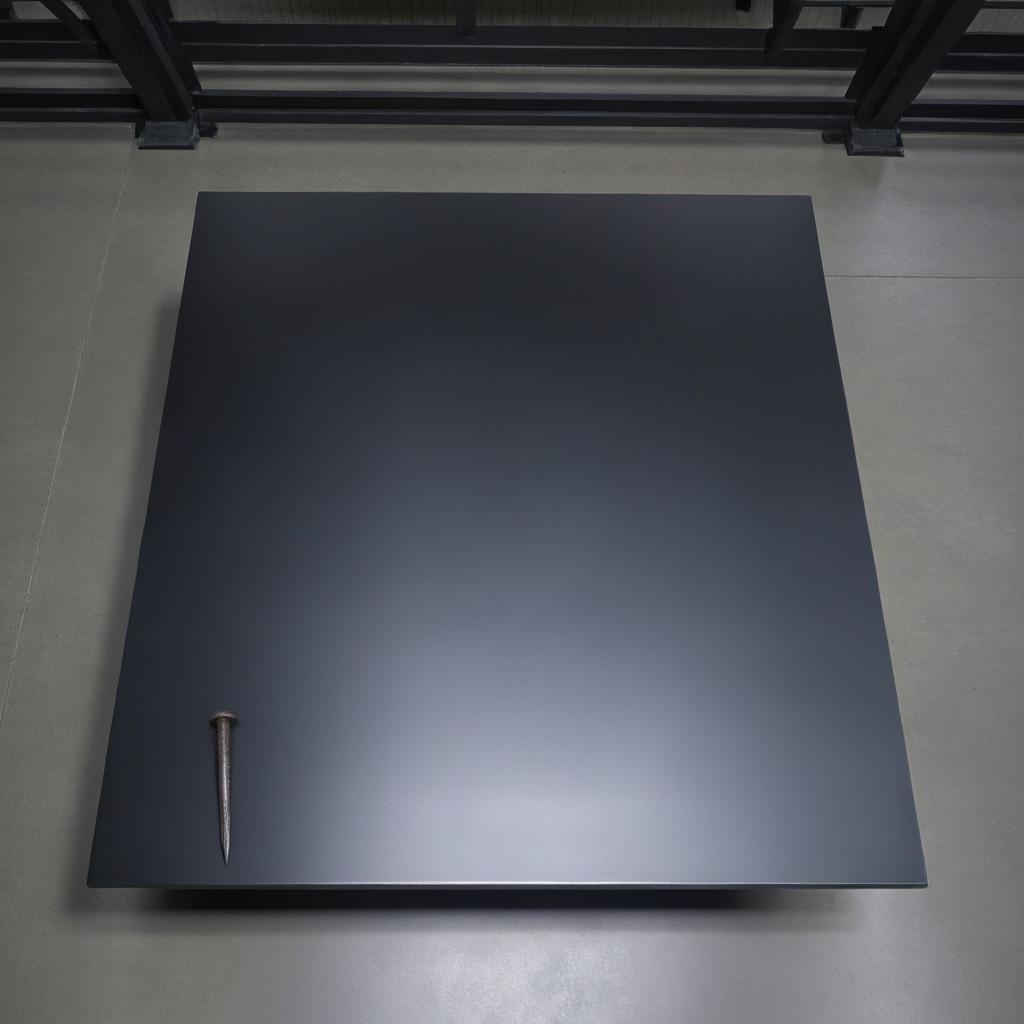
A nail is lying on the clean empty table in the basement in the evening.